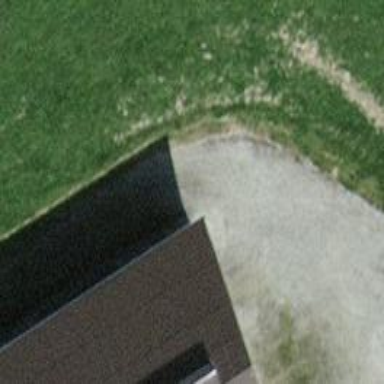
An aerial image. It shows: Fence.